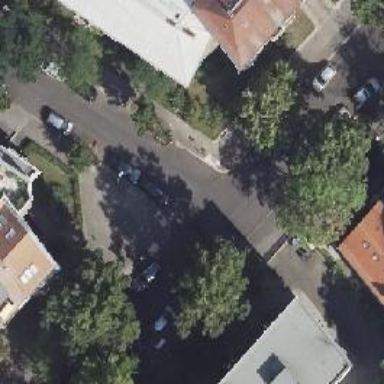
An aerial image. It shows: Residential area with junction.